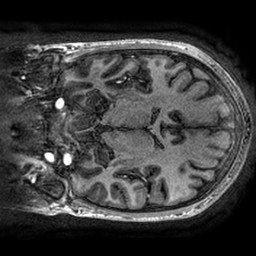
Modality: T1w
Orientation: coronal
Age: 24
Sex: male
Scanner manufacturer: ge
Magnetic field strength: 3 T
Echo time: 0.002736 s